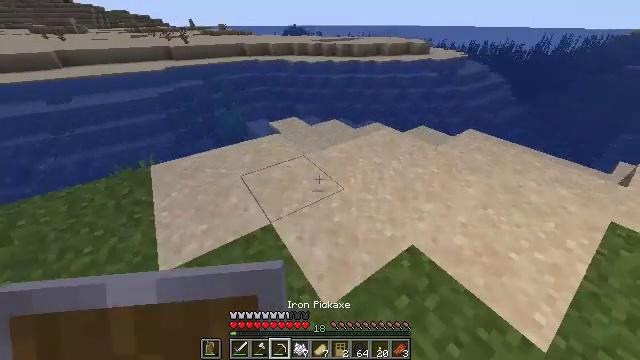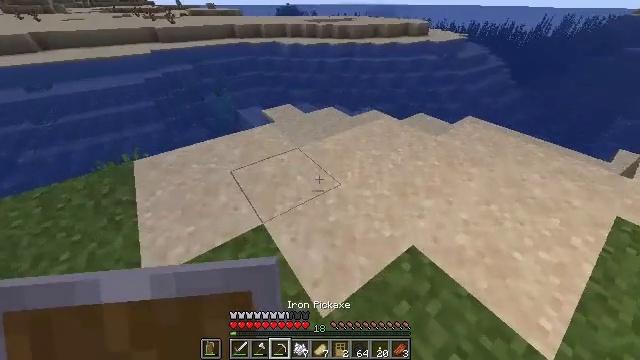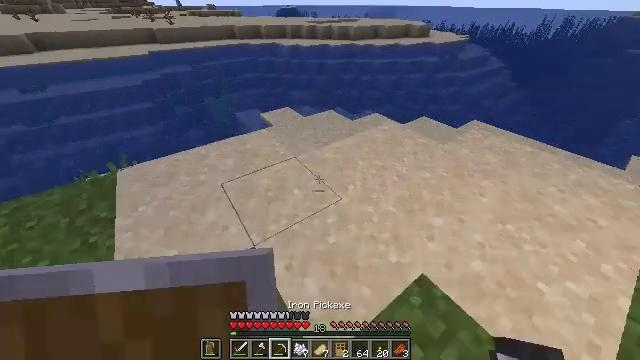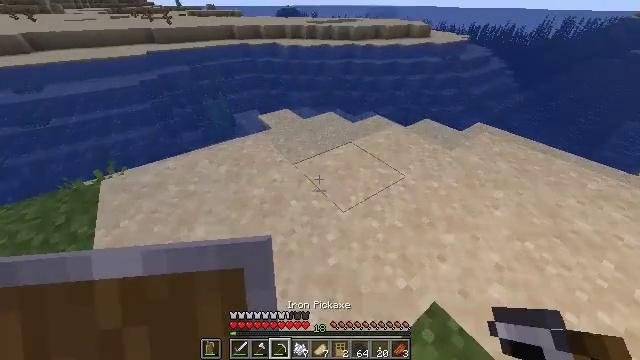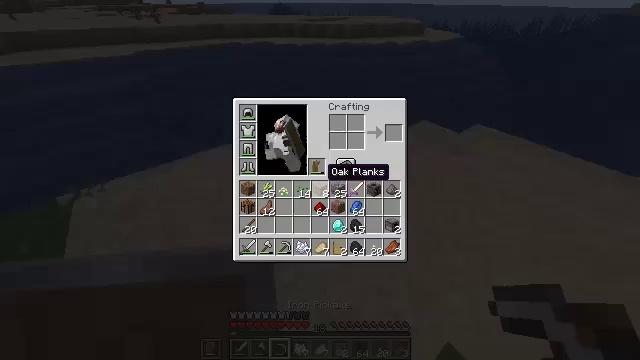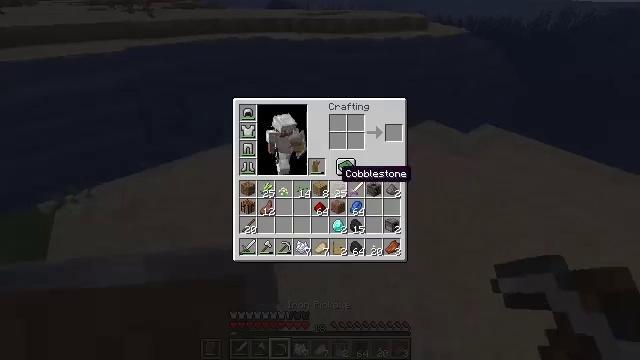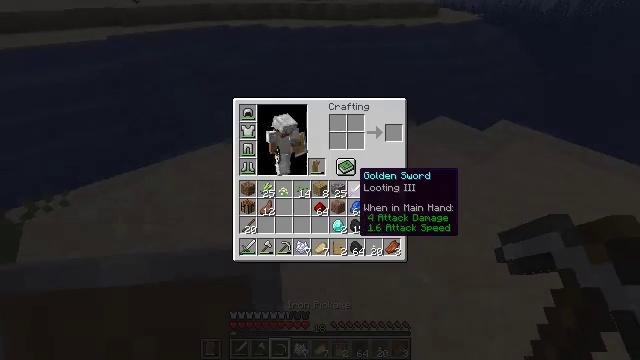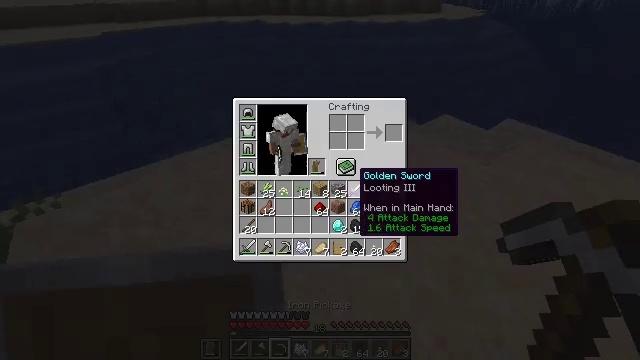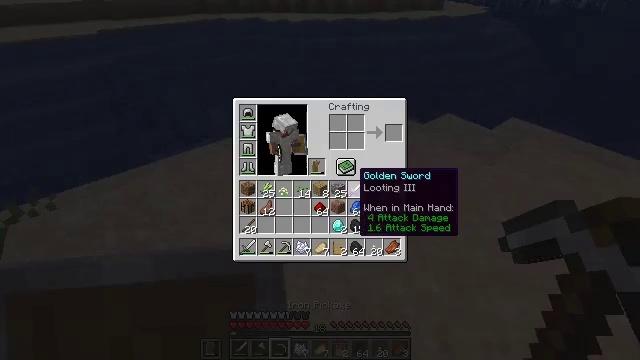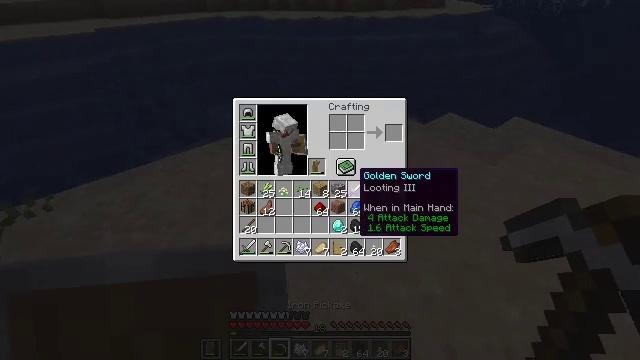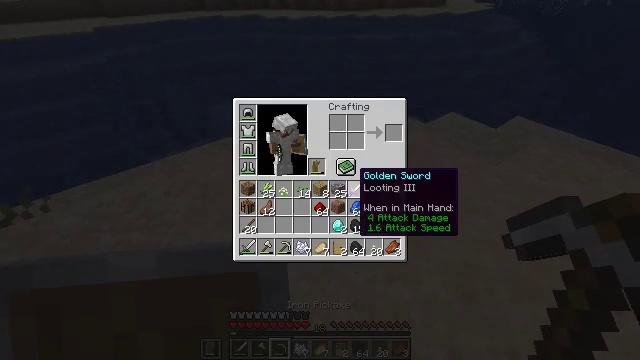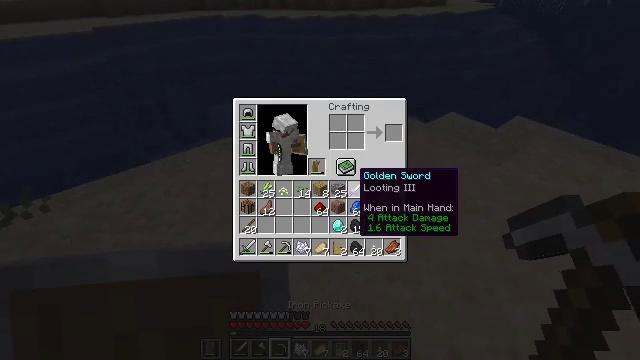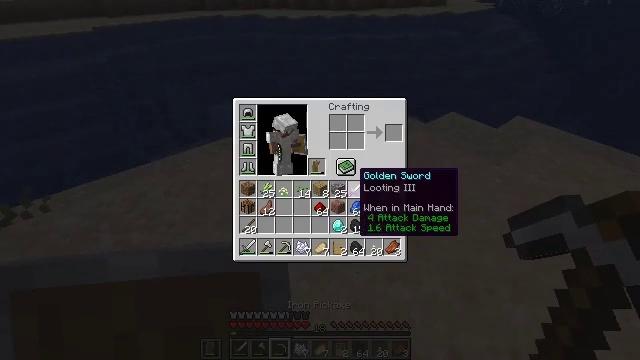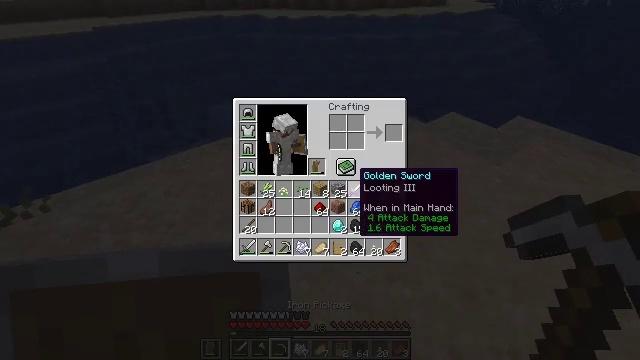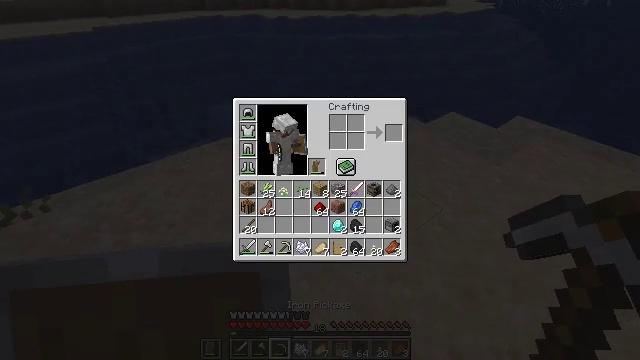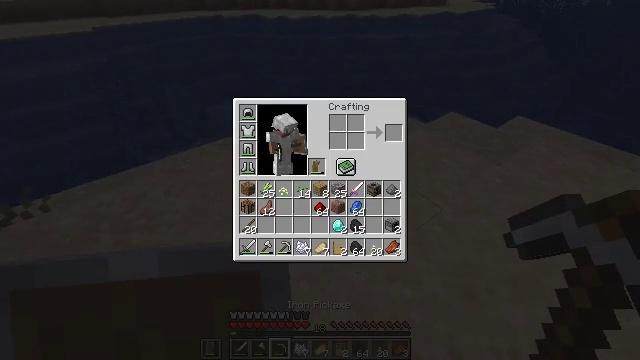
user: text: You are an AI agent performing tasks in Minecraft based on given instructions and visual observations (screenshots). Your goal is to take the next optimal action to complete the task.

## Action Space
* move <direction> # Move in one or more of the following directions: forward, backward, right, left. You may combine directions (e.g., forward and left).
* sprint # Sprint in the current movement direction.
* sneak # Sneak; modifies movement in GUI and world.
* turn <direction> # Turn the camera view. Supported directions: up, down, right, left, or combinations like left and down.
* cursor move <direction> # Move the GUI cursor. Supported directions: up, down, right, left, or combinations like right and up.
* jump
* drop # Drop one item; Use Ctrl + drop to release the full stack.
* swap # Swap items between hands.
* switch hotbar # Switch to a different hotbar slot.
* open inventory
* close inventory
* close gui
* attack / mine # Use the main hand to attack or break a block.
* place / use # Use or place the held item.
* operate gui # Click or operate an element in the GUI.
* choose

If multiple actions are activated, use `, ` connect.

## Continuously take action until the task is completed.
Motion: motion action
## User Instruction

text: Collect sand to make glass.
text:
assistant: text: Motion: move forward, turn right and down
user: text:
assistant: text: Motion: move forward
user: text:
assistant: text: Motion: move forward
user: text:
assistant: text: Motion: turn right, open inventory
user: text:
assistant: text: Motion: cursor move right, open inventory
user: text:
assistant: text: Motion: cursor move right
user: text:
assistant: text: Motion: no_op
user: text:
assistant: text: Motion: no_op
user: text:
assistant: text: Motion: no_op
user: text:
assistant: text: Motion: no_op
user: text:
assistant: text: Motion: no_op
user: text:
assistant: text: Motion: no_op
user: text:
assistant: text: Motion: no_op
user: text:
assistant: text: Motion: no_op
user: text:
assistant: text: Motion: no_op
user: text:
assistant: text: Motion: no_op
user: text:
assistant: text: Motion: no_op
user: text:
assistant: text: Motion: no_op
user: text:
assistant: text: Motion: no_op
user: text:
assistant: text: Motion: no_op
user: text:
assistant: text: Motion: no_op
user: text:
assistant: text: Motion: no_op
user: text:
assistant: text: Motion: close inventory
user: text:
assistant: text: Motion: close inventory
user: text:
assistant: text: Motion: move forward, close inventory
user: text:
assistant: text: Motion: move forward, turn down, attack / mine, close inventory
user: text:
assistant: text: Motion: move forward, attack / mine
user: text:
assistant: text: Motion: move forward, turn down, attack / mine
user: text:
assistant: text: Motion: move forward, turn down, attack / mine
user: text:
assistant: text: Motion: turn down, attack / mine